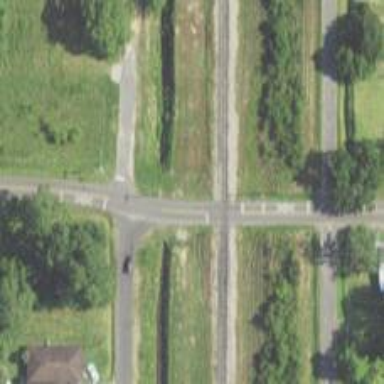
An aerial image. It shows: Level crossing with saltire markings.